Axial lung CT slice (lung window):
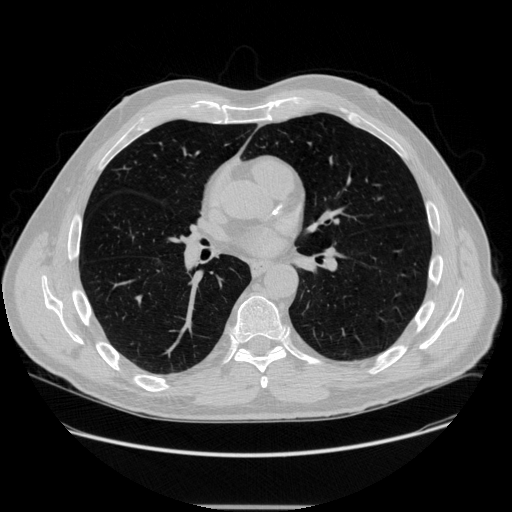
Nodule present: no